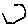
Label: hexagon